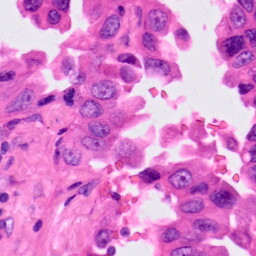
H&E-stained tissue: Lung